Question: You can add a preprocessor directive to cause an error at compile time in C# like this:
'''
#error This will cause a divide by zero
'''
How can I do the same as <URL> in vb.net?
or
Is there another way to create an error that provides custom helpful information in the Errorlist.

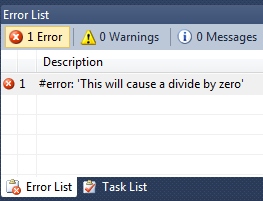
Answer: Here is one way that you can achieve what you want. It is not perfect. But it does meet your criteria of:
- -
You first need to declare a variable with the custom text you want displayed with underscores in between each word. (Yes the underscores are annoying but they are necessary)
> Dim This_is_as_useful_a_description_as_your_gonna_get as String
This creates an unused variable. which in conjunction with the IDE's ability to treat warnings as errors will give you something close to what you are looking for:

You can turn on treat warnings as errors by going to your project properties and the compile tab. like so: